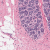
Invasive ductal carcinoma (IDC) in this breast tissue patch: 0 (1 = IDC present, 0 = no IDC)